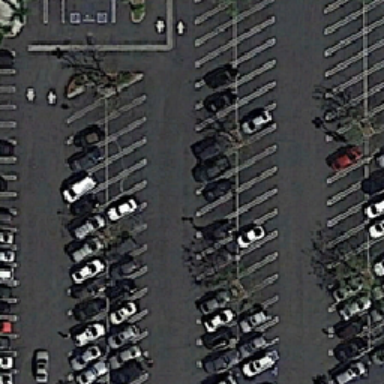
Many parking lots are decorated with some small trees .